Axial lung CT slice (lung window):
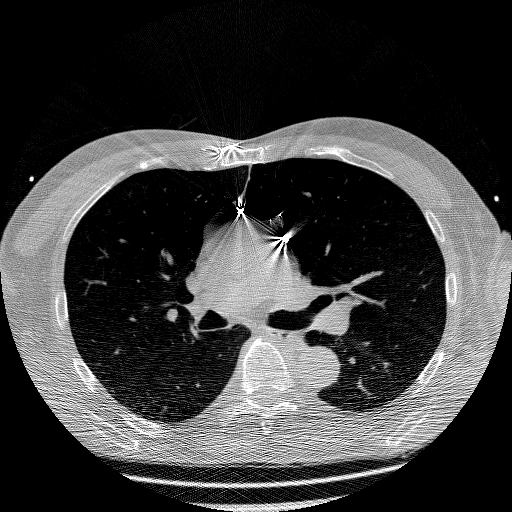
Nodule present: no